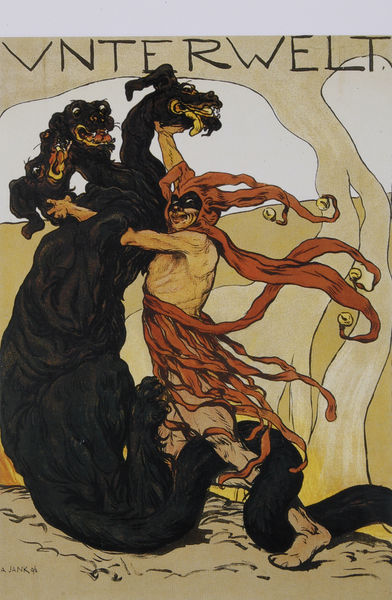
Titel: "Unterwelt": Plakat für ein Faschingsfest
Künstler: Angelo Jank
Standort: München
Institution: Stadtmuseum
Schlagwörter: baum, dunkel, feuer, fuß, gemälde, gott, hand, held, kampf, körper, mann, nackt, weiß, gelb, menschen, ocker, sand, braun, bunt, grau, hut, köpfe, mund, nase, orange, schwarz, zeichen, zeichnung, hund, rot, tier, beige, haube, rock, tanz, mütze, arm, augen, falten, mensch, tod, tot, bild, hals, hände, erde, wind, boden, fransen, gewand, kostüm, stoff, drei, blatt, fell, schwanz, kopfbedeckung, bein, schrift, wellen, formen, grafik, linien, werbung, jugendstil, verkleidung, kraft, muskeln, stuck, klinger, striche, lachen, antike, maske, narr, münchen, wurzel, erdboden, clown, jugend, rippen, druck, comic, jugenstil, illustration, karrikatur, zeitschrift, zeitung, simplizissimus, plakat, fasching, mäuler, titelblatt, krallen, mythologie, kämpfen, cover, magazin, pfote, serie, zähne, wurzeln, glocke, glöckchen, sterben, fegefeuer, hölle, teufel, zunge, mythos, fabelwesen, töten, bänder, welt, herkules, kräftig, plakatkunst, kerberus, ungeheuer, satan, fletschen, drachen, die jugend, secession, journal, drache, glocken, harlekin, kasper, vorwärts, kapuze, fratzen, monster, cerberus, dreiköpfig, eulenspiegel, fletschn, fluffy, glückchen, got, hades, herakles, hydra, höllenhund, jouornal, kerberos, narrenmütze, pluto, rasanz, ringen, ringkampf, schalk, scharlach, schellen, tatze, unter, unterwelt, unterweltee, untier, vielköpfig, vnterwelt, würgen, neuzeit, bestie, schelle, kamp, zerberus, bezwingen, comik, homer, grichen, gaucklermütze, hund unterwelt narr, werbegrafik, zerberos